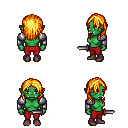
a pixel art fantasy rpg character, female body template, orc, green skin, steel arm armor, red pants, light blonde long hairstyle, maroon shoes, dagger, four views (front, back, left, right), 2x2 character sprite sheet, small pixel art, hard edges, no anti-aliasing